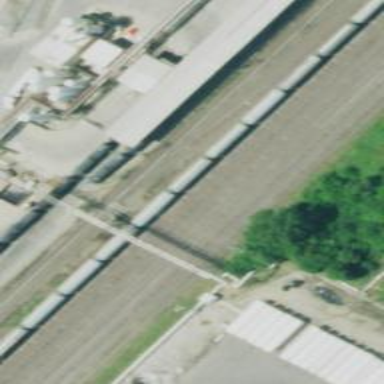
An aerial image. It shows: Railway yard used for servicing trains.